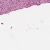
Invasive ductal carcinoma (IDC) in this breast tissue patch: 1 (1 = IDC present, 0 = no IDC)